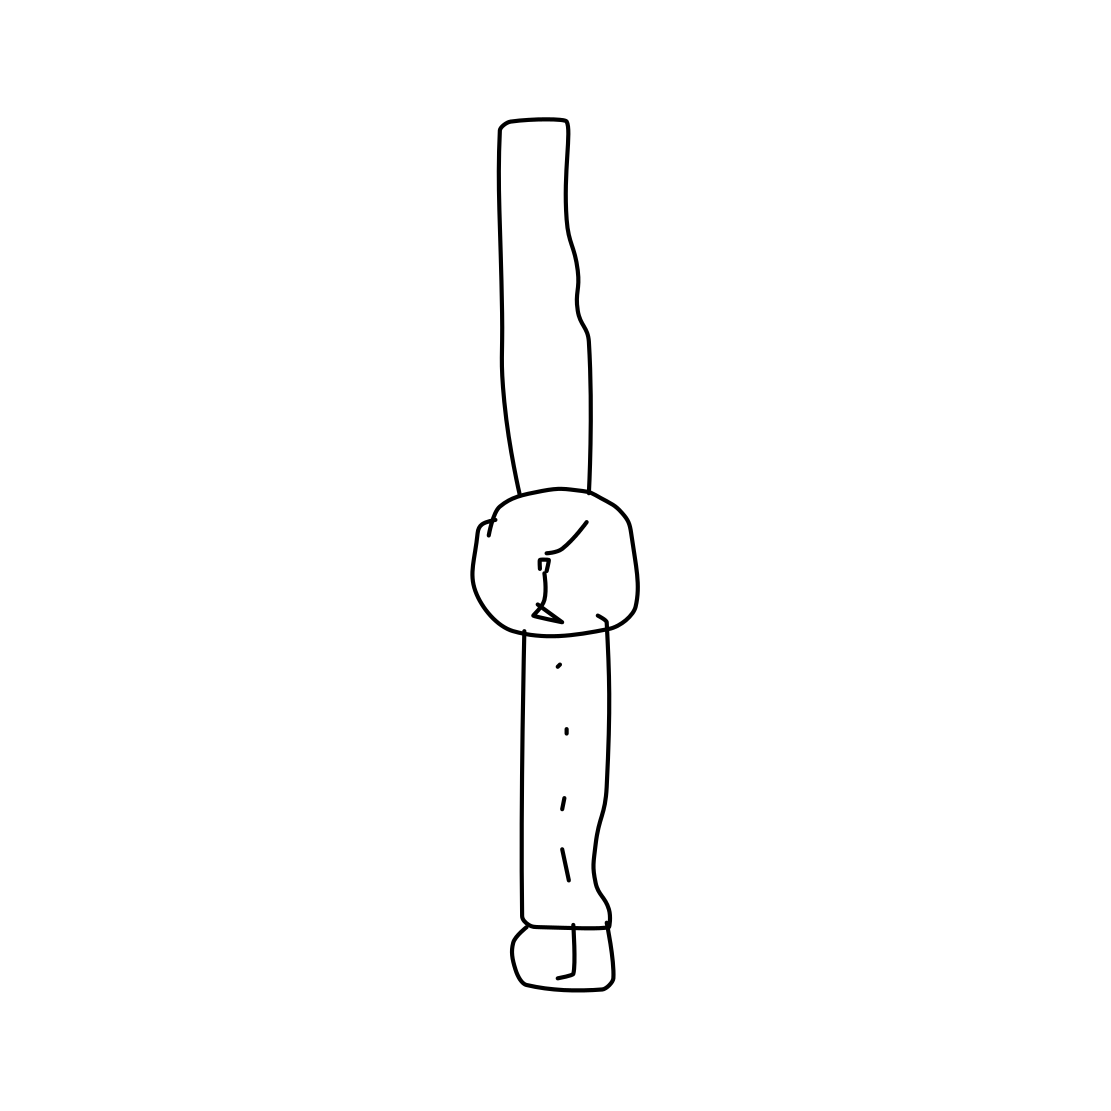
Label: wrist-watch